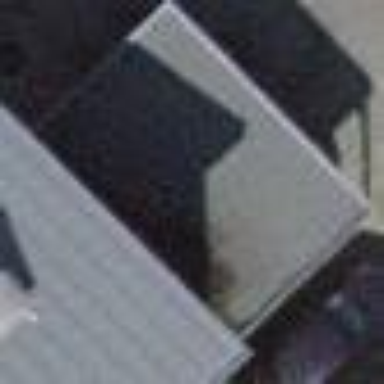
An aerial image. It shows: View of roof of building.